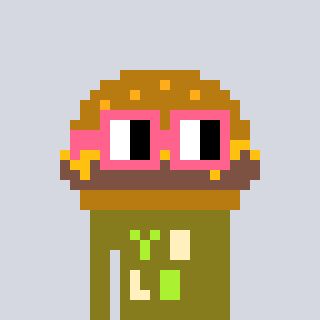
a pixel art character with square pink glasses, a burger-shaped head and a gunk-colored body on a cool background